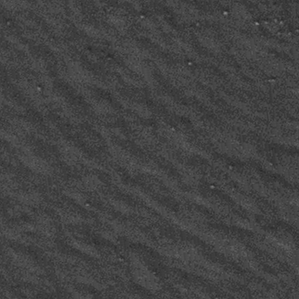
Label: frost